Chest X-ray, AP view. Patient: 45 years old, sex M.
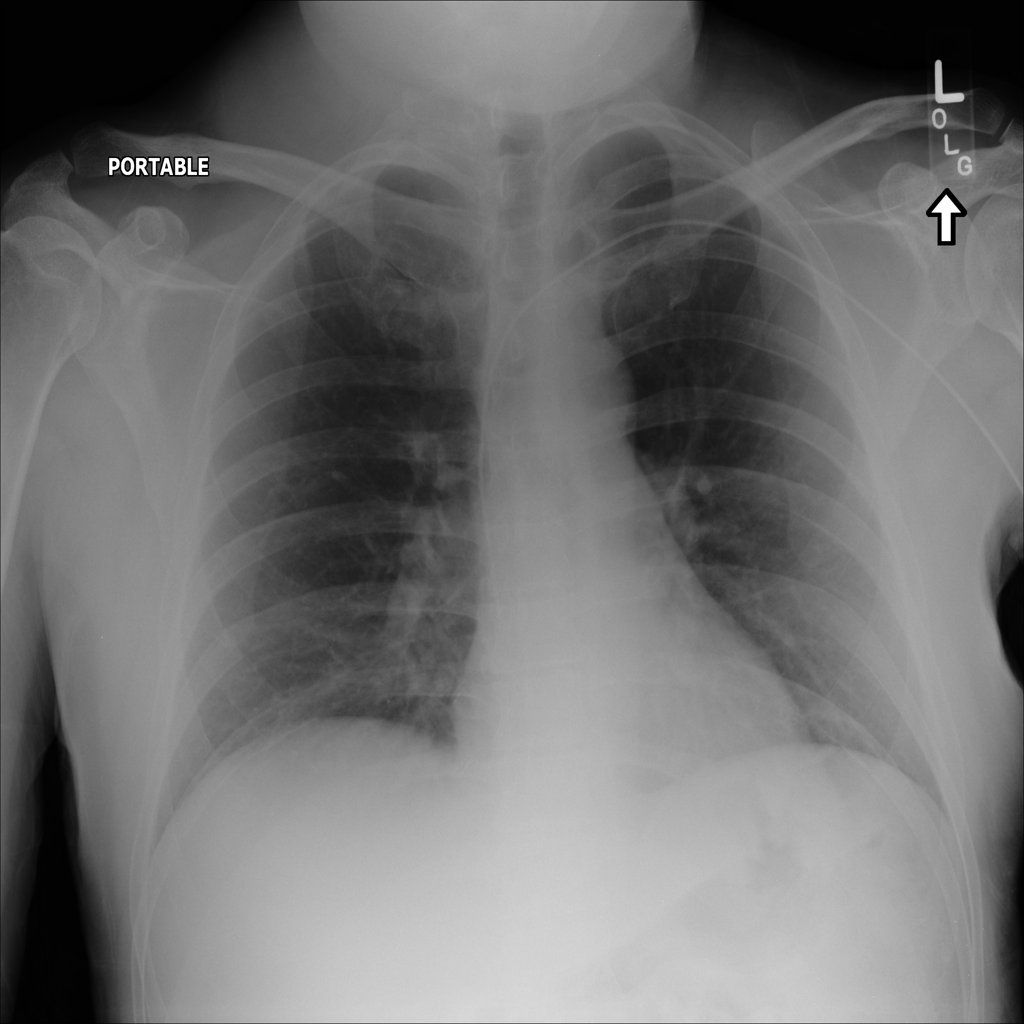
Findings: No Finding